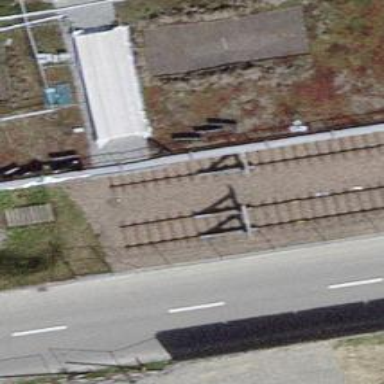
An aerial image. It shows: Railway buffer stop.